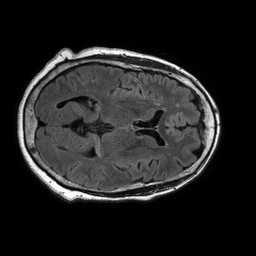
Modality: FLAIR
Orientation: axial
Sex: female
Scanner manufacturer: philips
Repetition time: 11 s
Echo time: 0.125 s